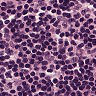
Metastatic tissue present: no